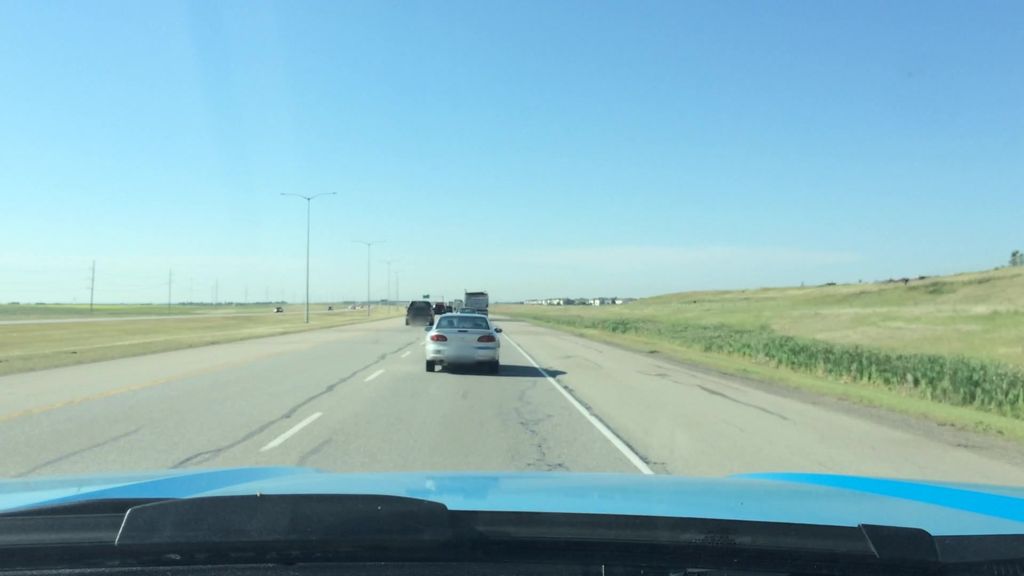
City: calgary